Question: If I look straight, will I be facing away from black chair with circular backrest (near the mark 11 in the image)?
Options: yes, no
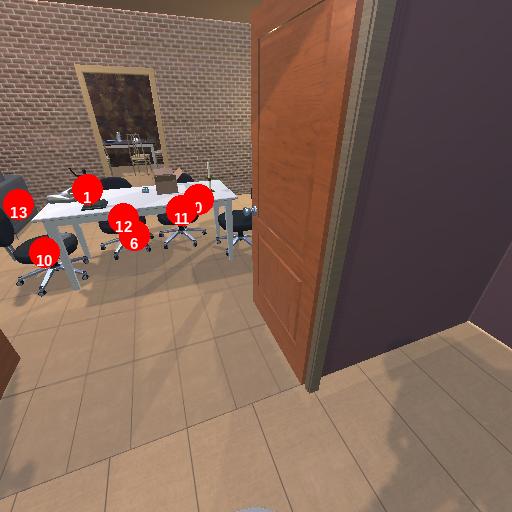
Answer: yes